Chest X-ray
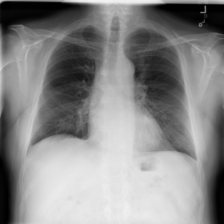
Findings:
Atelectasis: negative
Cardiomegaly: negative
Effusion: negative
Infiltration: positive
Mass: negative
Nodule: negative
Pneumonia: negative
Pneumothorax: negative
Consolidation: negative
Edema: negative
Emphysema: negative
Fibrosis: negative
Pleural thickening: negative
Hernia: negative